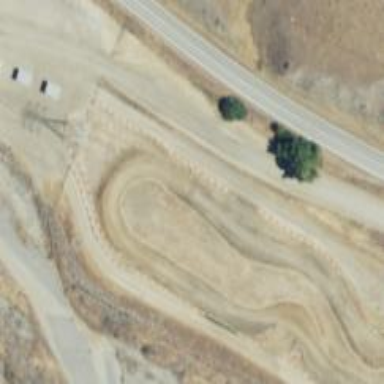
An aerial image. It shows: Unpaved raceway.